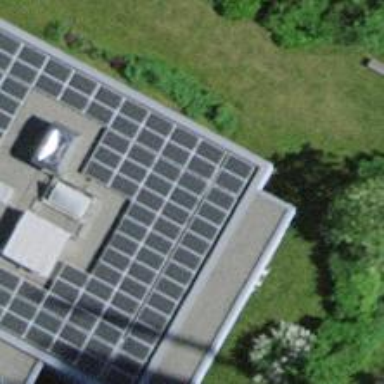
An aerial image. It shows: Solar power generator with photovoltaic panels.